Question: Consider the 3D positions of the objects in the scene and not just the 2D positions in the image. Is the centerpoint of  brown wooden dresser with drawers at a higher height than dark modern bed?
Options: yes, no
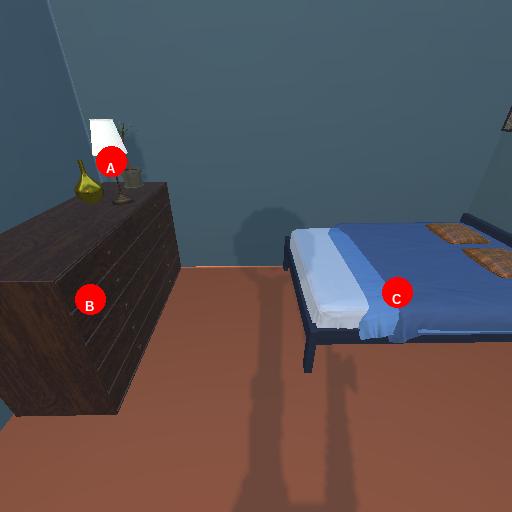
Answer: yes